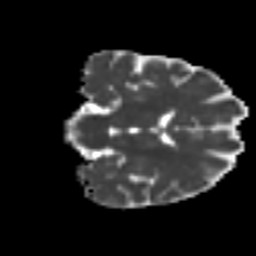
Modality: MD
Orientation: coronal
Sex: female
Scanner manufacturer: ge
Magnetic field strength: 3 T
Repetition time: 7 s
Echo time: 0.08 s